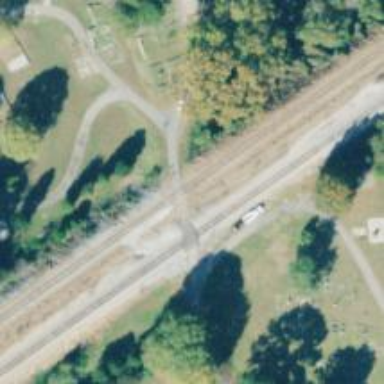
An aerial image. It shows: Level crossing along the railway.